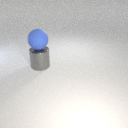
large blue rubber sphere above large gray metal cylinder